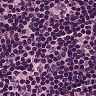
Metastatic tissue present: no